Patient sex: F
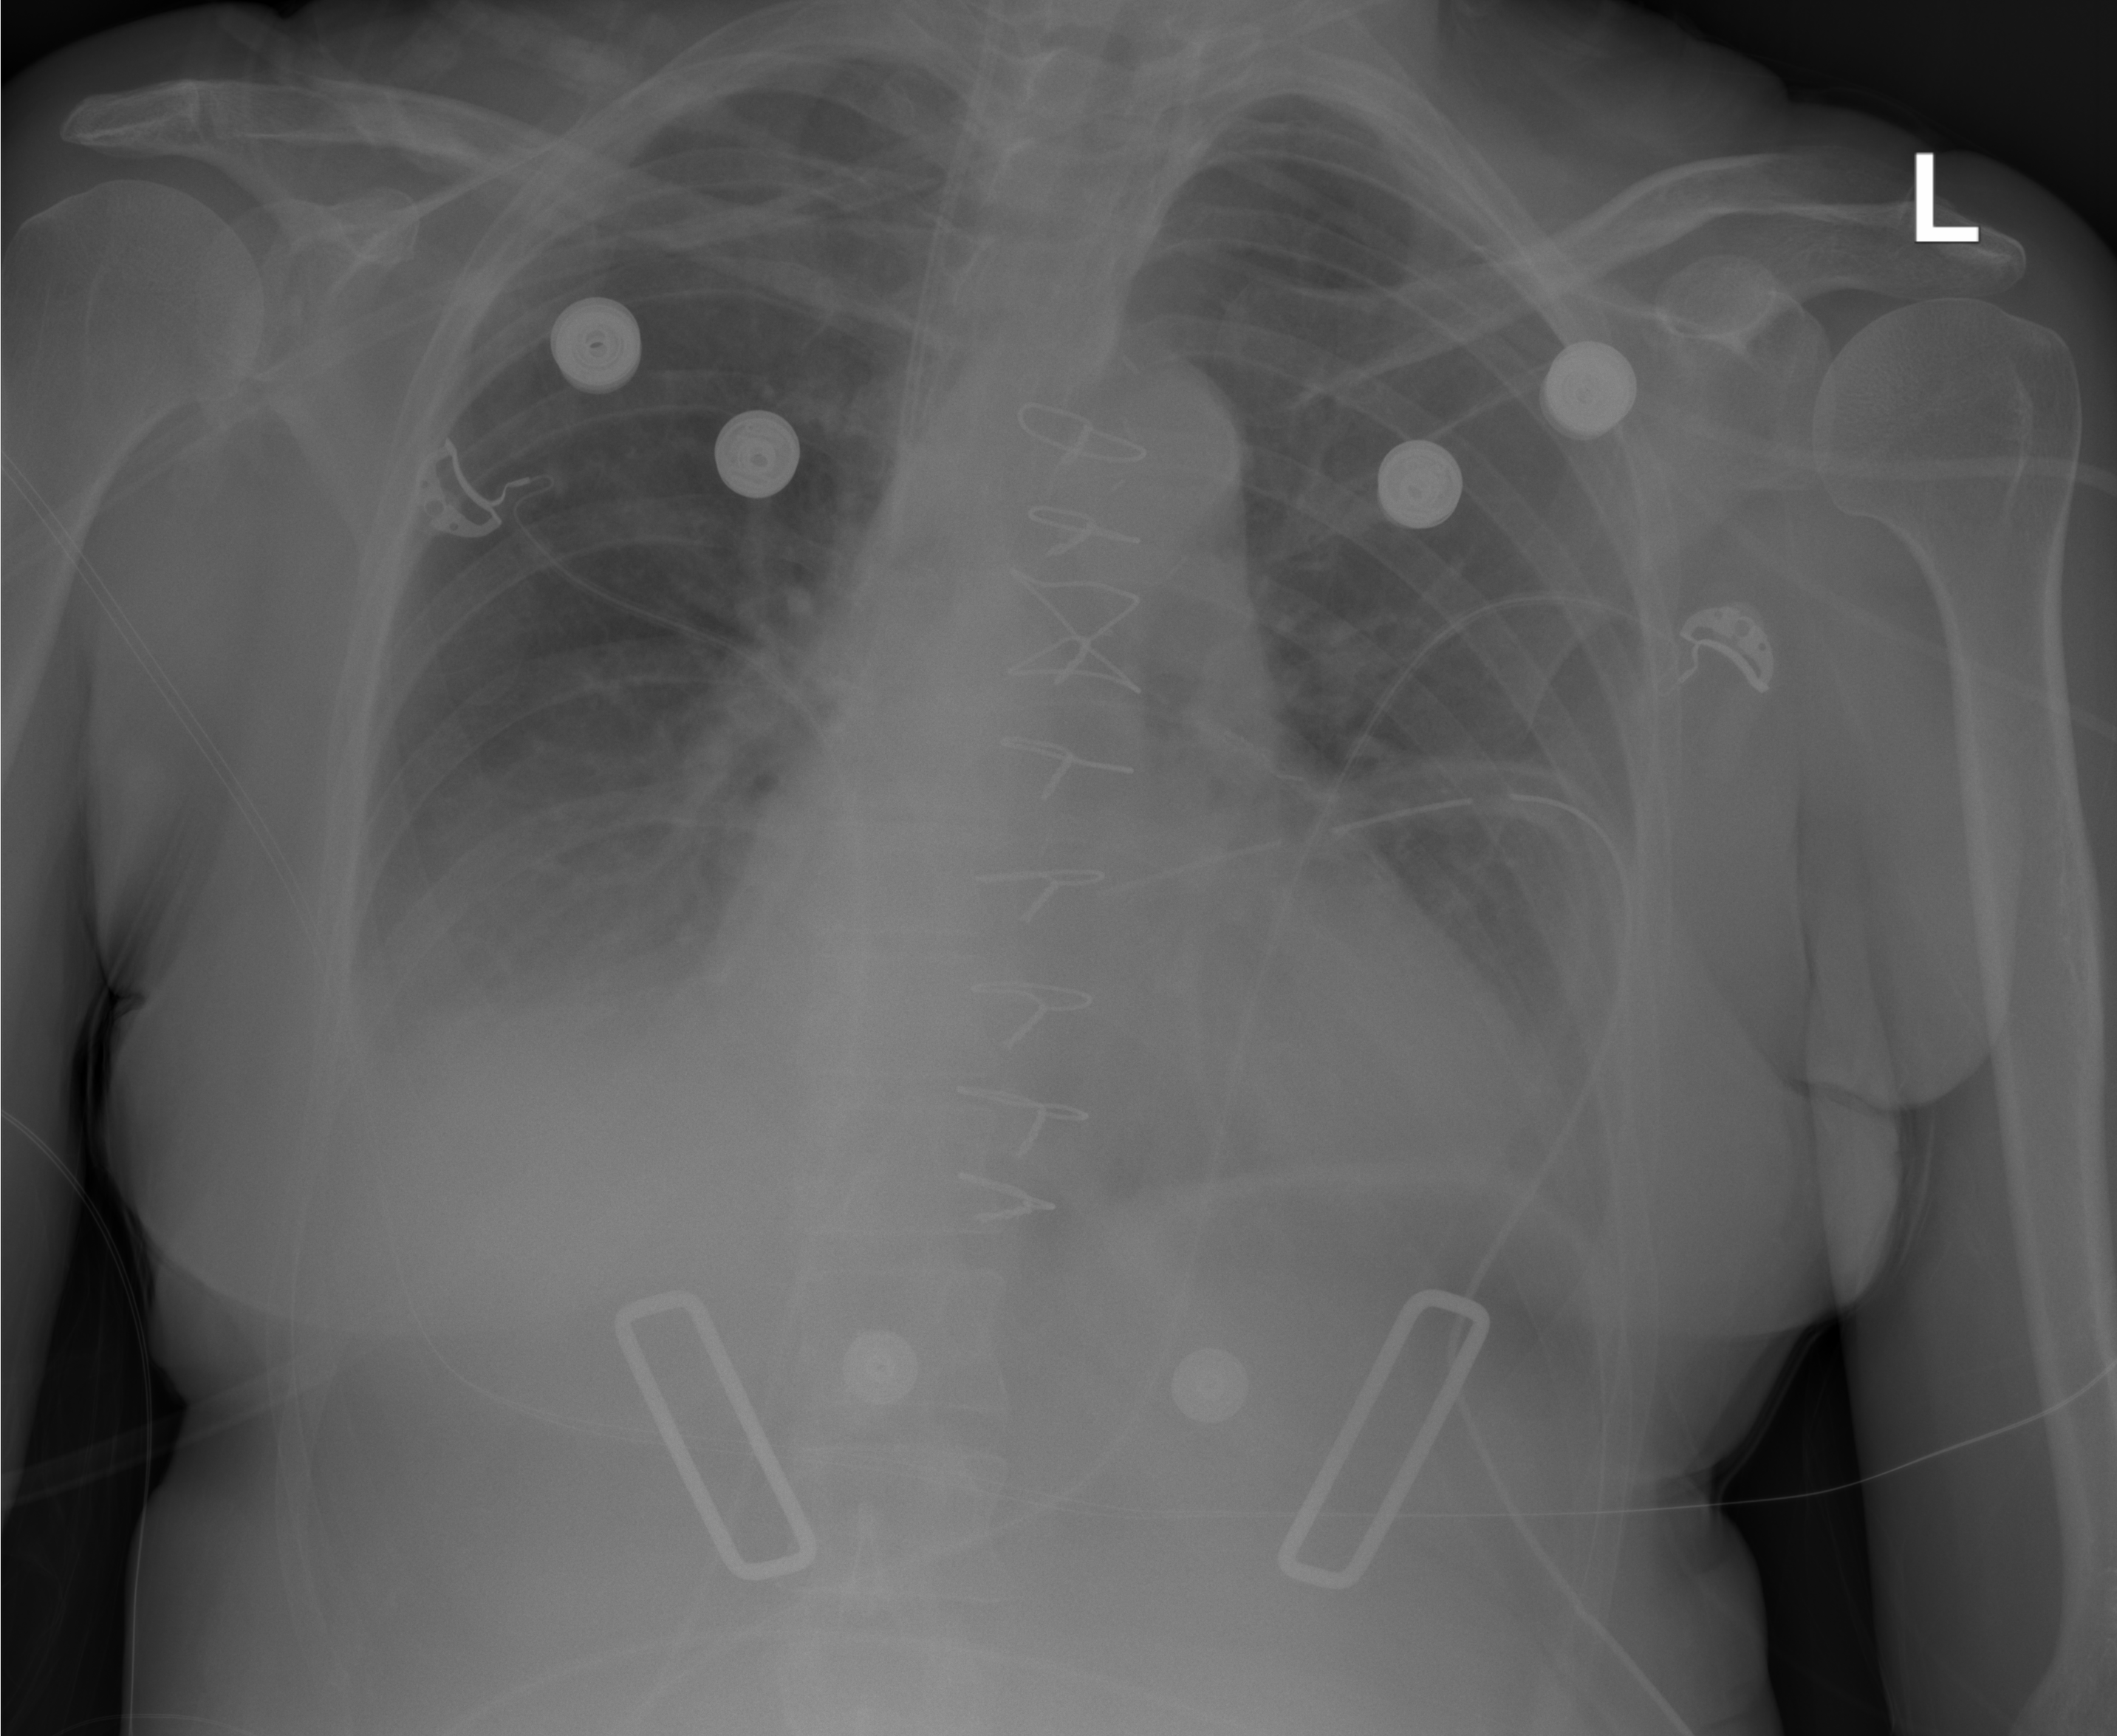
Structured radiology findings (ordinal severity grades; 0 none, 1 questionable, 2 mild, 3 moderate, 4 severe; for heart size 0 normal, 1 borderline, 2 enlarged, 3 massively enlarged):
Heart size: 0
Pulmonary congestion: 0
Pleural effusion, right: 2
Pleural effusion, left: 0
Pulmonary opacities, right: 0
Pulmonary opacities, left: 0
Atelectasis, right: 2
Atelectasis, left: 0